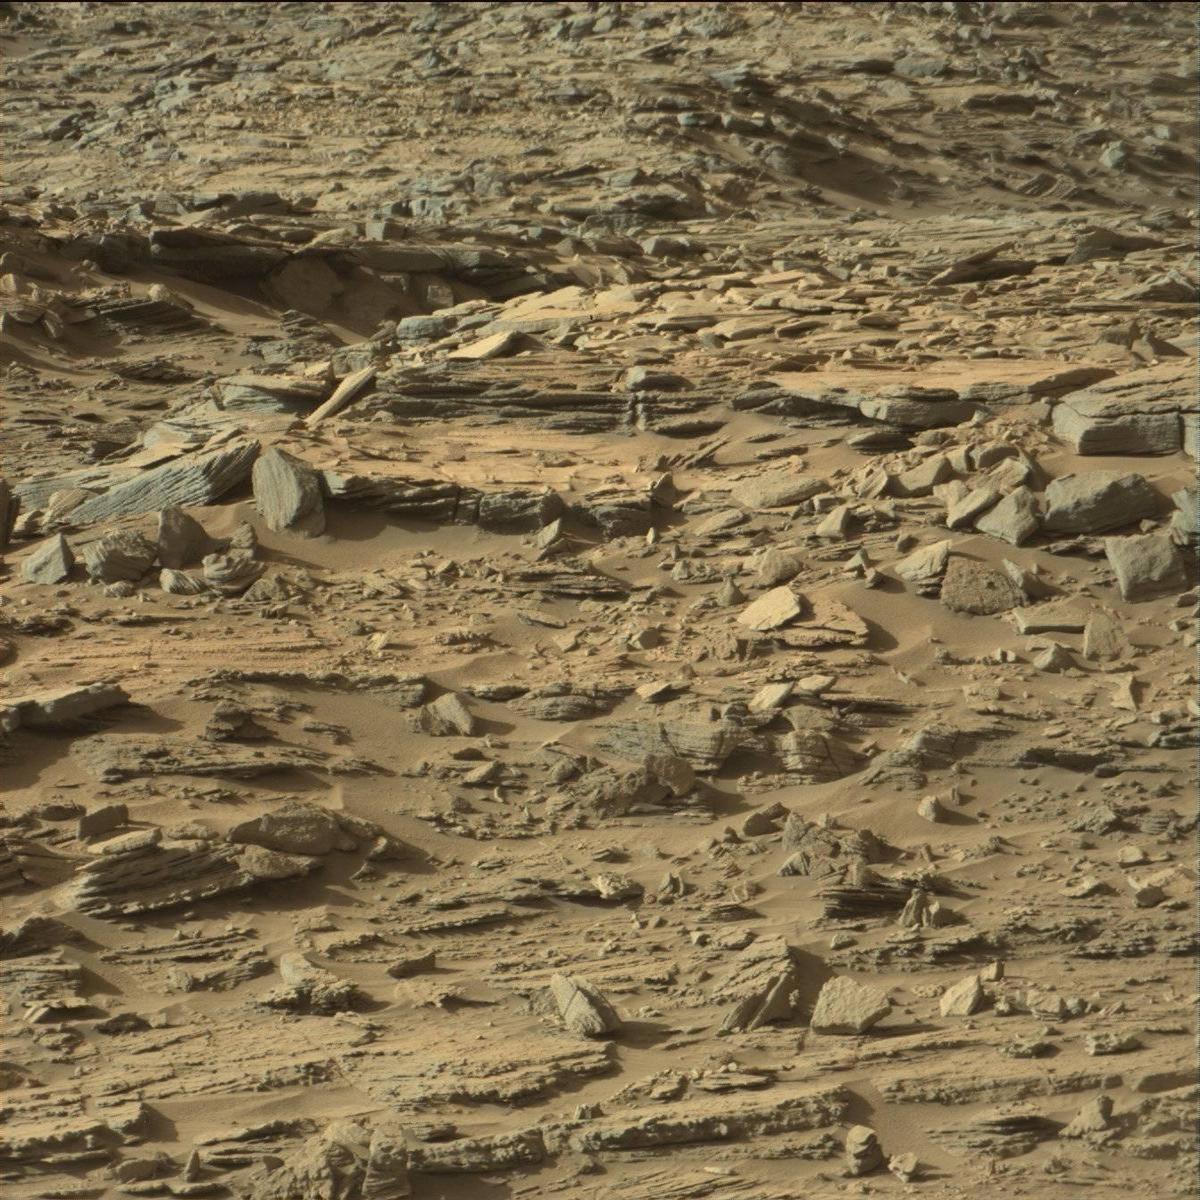
Terrain classes present: Bedrock, Sand / Soil